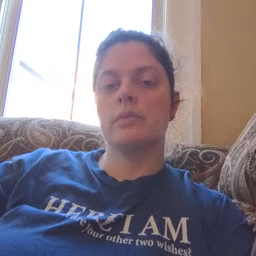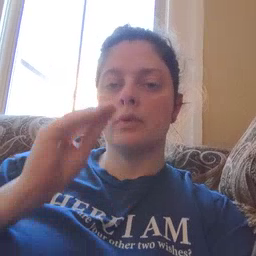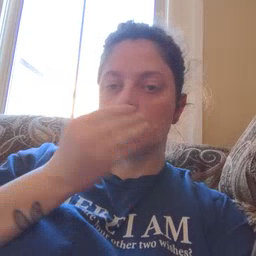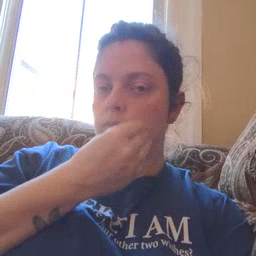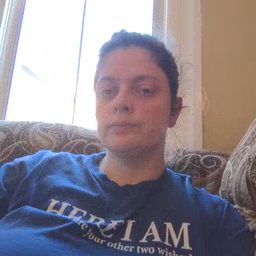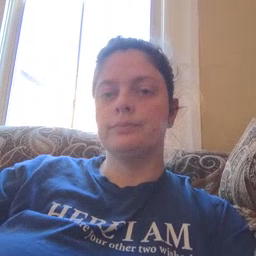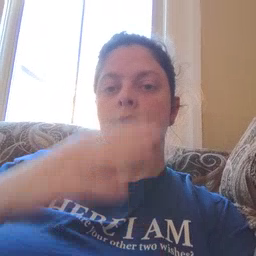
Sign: flower